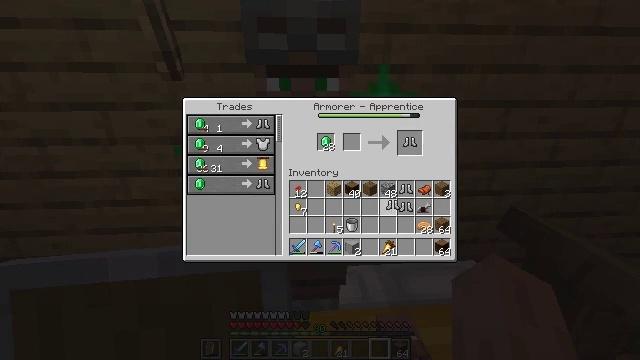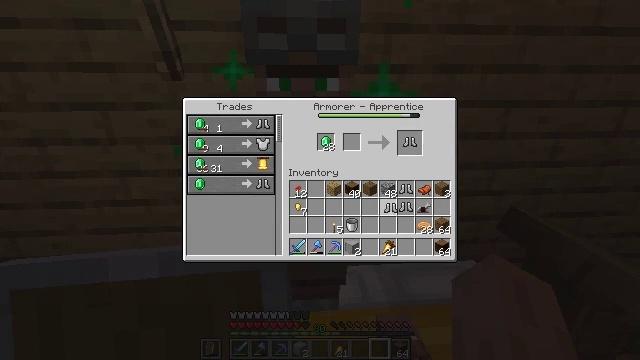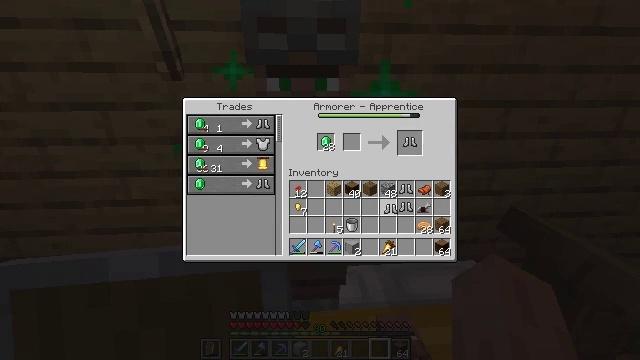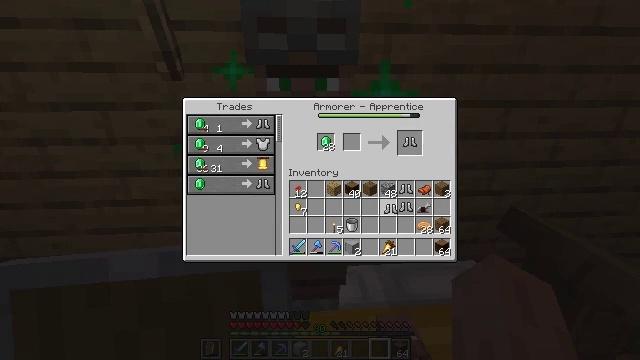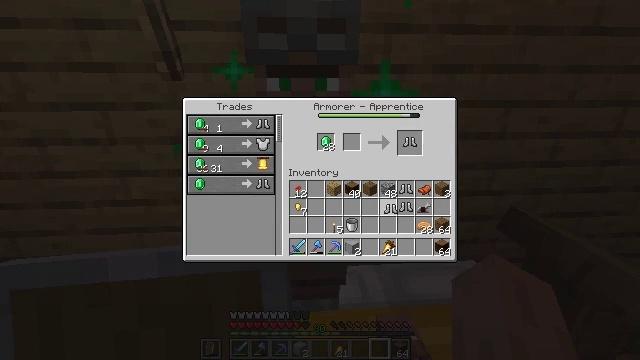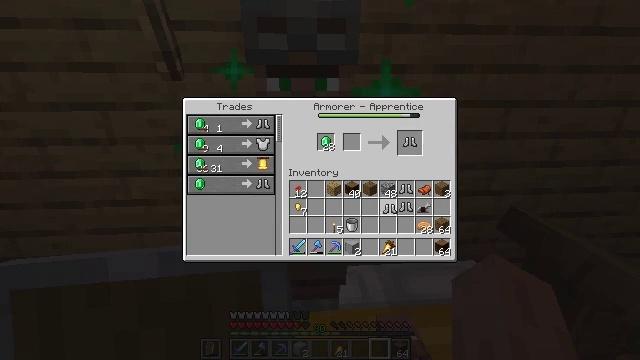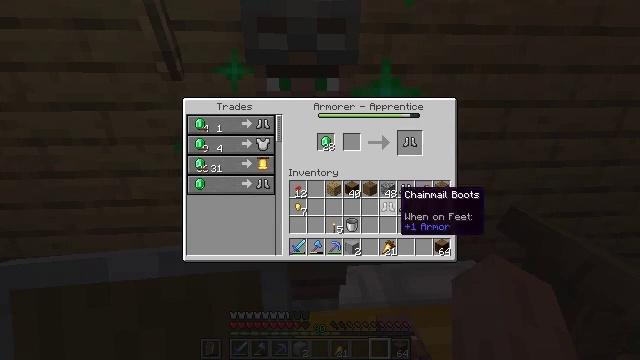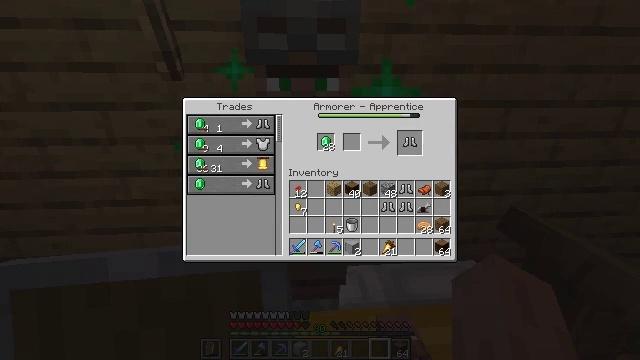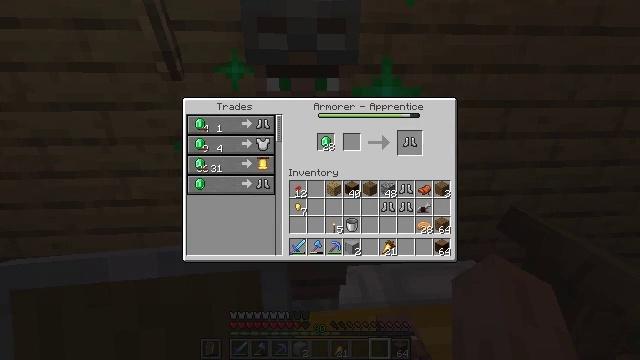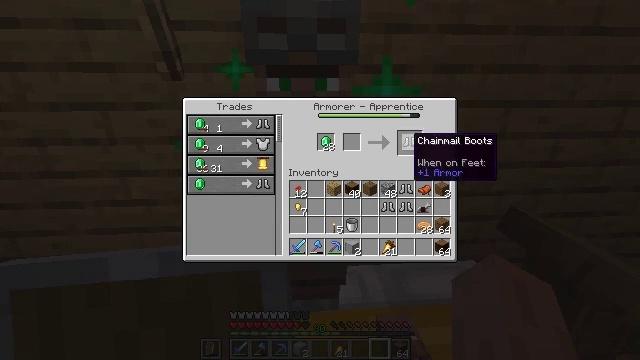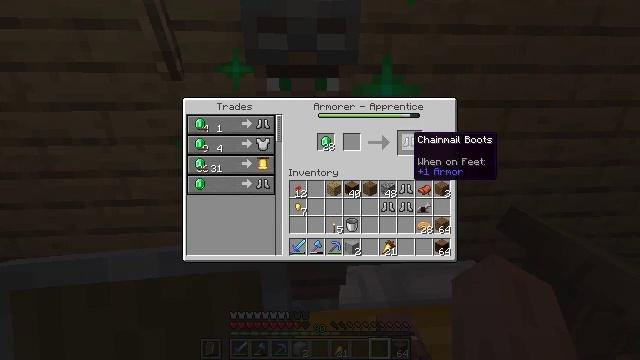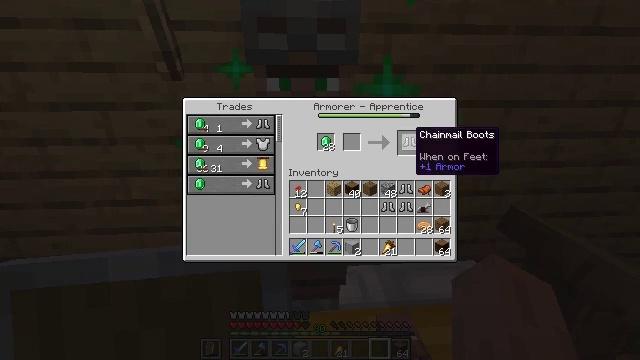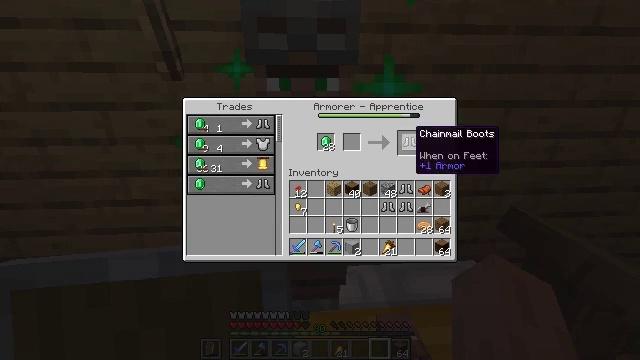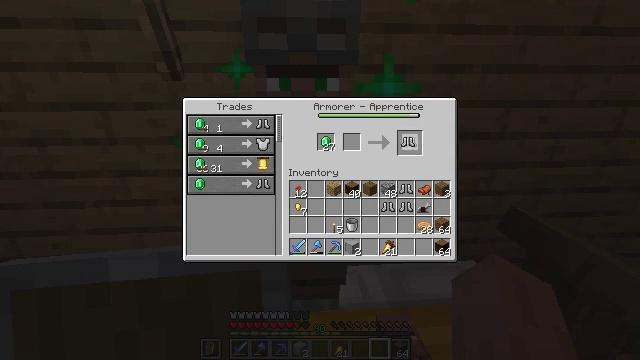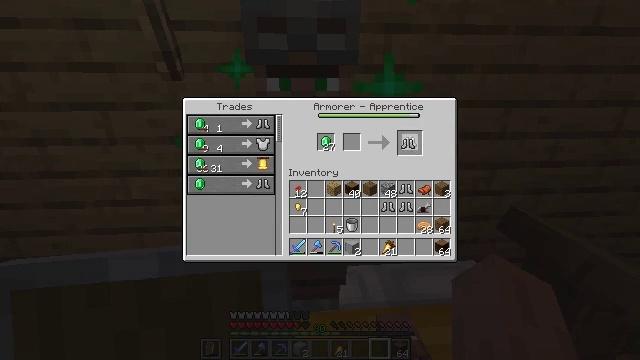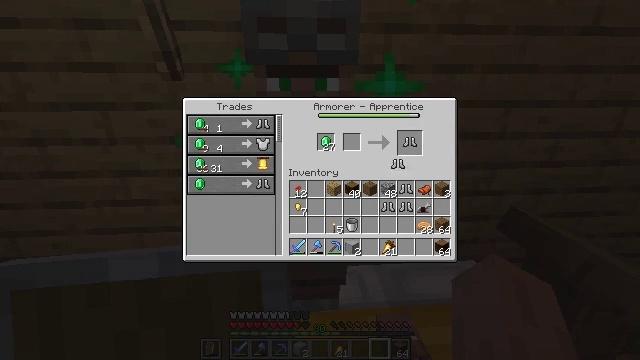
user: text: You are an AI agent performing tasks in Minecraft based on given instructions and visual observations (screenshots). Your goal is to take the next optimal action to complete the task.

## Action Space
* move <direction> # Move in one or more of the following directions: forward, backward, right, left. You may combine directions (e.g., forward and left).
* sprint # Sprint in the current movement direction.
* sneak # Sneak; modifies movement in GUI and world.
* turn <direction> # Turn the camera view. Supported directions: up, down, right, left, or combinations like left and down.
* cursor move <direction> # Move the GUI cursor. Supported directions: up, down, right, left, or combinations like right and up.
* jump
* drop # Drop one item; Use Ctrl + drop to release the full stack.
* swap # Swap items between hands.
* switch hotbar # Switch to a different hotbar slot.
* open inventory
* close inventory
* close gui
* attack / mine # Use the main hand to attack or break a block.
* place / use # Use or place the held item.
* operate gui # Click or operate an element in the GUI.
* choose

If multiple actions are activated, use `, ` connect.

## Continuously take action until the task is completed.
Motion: motion action
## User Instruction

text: Craft the chainmail boots.
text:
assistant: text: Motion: no_op
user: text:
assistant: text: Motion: no_op
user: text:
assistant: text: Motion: operate gui
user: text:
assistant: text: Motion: operate gui
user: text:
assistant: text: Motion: operate gui
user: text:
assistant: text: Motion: no_op
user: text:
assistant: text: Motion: cursor move right and up
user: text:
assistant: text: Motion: cursor move up
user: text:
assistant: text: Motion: no_op
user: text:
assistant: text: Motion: no_op
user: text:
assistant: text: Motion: no_op
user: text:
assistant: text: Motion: no_op
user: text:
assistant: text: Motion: operate gui
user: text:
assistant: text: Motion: operate gui
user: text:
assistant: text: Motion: cursor move left and down
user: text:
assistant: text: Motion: cursor move left and down
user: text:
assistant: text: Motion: cursor move left and down
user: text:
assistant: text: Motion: no_op
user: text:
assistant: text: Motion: no_op
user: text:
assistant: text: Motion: no_op
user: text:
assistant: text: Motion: no_op
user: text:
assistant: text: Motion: operate gui
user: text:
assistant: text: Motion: operate gui
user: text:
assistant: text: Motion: operate gui
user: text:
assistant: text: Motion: no_op
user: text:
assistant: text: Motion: cursor move up
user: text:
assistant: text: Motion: cursor move right and up
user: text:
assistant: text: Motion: cursor move right and up
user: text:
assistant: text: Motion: cursor move up
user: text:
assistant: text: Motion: no_op